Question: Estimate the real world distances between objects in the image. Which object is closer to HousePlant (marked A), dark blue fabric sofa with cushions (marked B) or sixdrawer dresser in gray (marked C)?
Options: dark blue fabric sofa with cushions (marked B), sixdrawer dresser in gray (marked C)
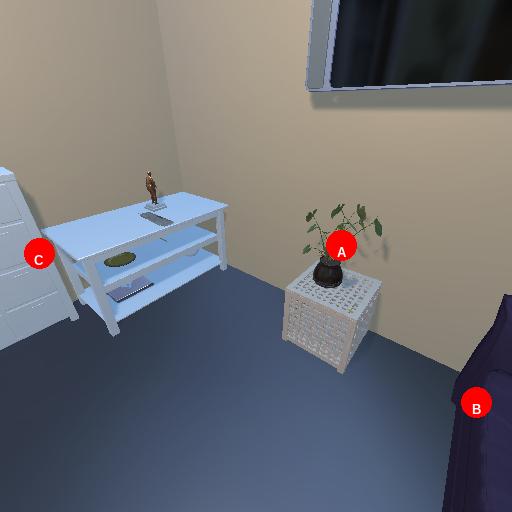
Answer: dark blue fabric sofa with cushions (marked B)